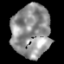
Tissue: lung
Cell type: Others
Senescence score: 0.1998
Nuclear area (px): 2003
Mean DAPI intensity: 144.59